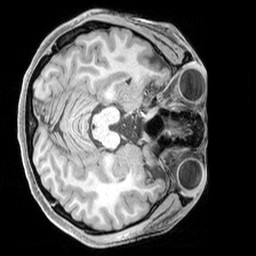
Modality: T1w
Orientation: axial
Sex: female
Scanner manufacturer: siemens
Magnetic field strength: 3 T
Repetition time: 2.3 s
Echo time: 0.00226 s